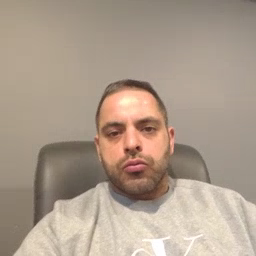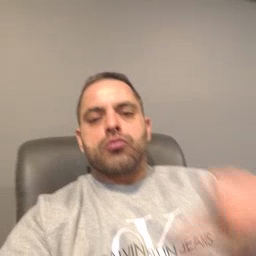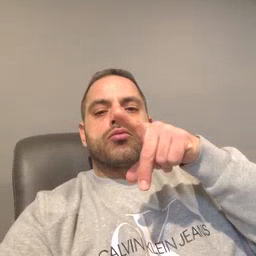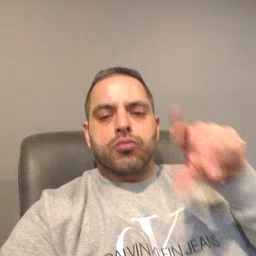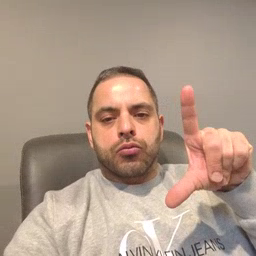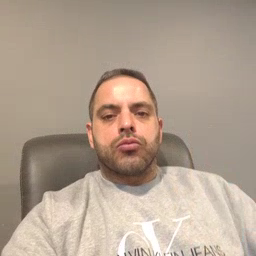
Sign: pool